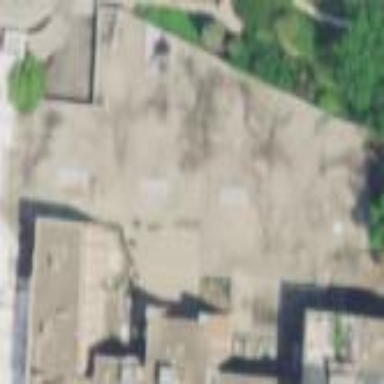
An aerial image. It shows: Group of garages.